Interaction volume radius: 5 \u00c5
Interaction volume height: 50 \u00c5
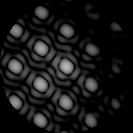
Disorder parameter: 0.02167